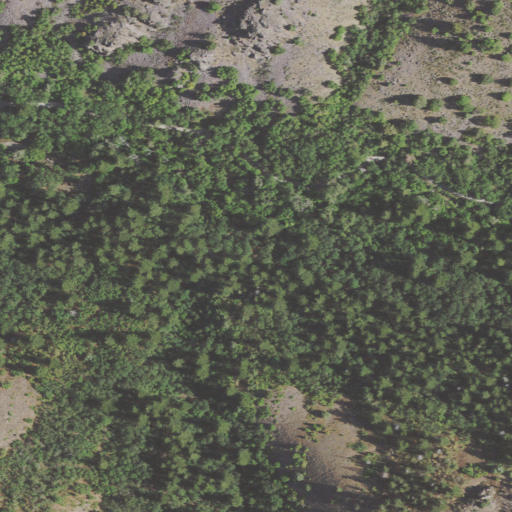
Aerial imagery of valley in Utah named Straight Hollow containing deciduous forest, shrub, open development, evergreen forest, and mixed forest